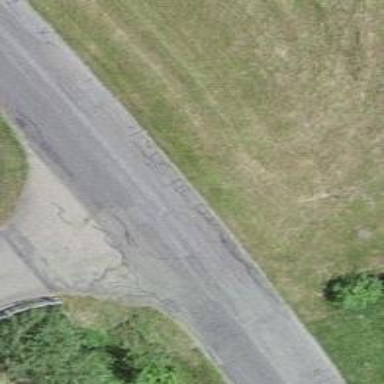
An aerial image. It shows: Asphalt track with grade1 quality.